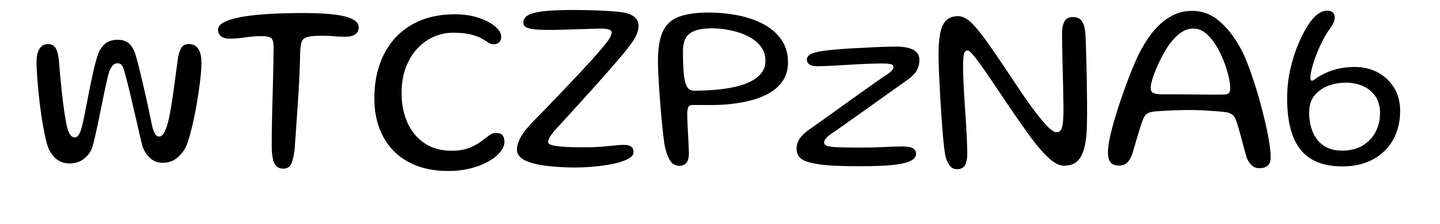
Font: Gluten_Light